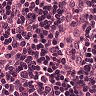
Metastatic tissue present: no